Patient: sex F, age 68
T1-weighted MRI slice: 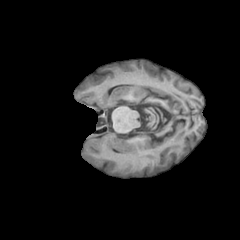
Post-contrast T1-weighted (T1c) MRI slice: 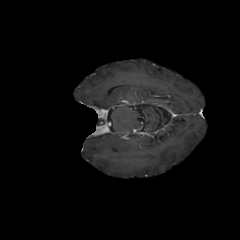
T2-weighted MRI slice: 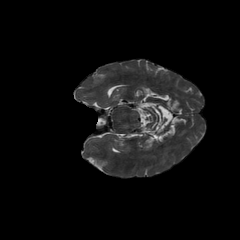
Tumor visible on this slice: no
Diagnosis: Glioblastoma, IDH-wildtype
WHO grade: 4